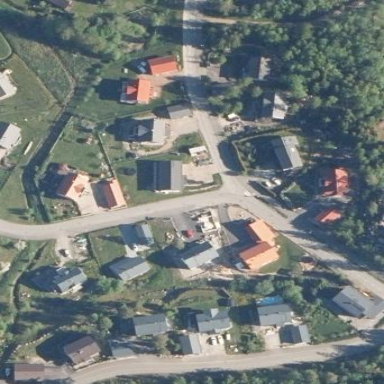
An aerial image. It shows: Residential area composed of single-family homes.